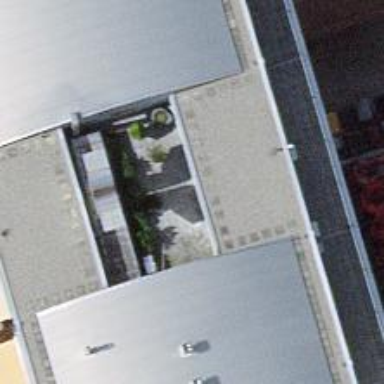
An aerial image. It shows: Part of building with round roof.